Question: I have a CSS3 button like this
'''
<button class="button brownb">My Button</button>
'''
CSS
'''
.brownb:active {
background: -moz-linear-gradient(center top , #831516, #9B4141) repeat scroll 0 0 transparent;
color: #FFFFFF;
}
.button:active {
position: relative;
top: 1px;
}
.brownb {
background: -webkit-gradient(linear, left top, left bottom, from(#A55757), to(#831516));
background: -moz-linear-gradient(top, #A55757, #831516);
filter: progid:DXImageTransform.Microsoft.gradient(startColorstr='#A55757', endColorstr='#831516');
border: 1px solid #A55757;
color: #D7D7D7;
}
.button {
border-radius: 0.5em 0.5em 0.5em 0.5em;
box-shadow: 0 1px 2px rgba(0, 0, 0, 0.2);
cursor: pointer;
display: inline-block;
font: bold 14px/100% Arial,Helvetica,sans-serif;
margin: 0 2px;
outline: medium none;
padding: 0.5em 2em 0.55em;
text-align: center;
text-decoration: none;
text-shadow: 0 1px 1px rgba(0, 0, 0, 0.3);
vertical-align: baseline;
}
'''
I would like something like light just catching the face of a sharp, shiny sword and then going off. Is it possible with CSS3? I have seen this effect many times using Flash and thats why the query.
English is not my native language and so this effect might have got a name ( which obviously I don't know and so I could not google it. ) Is it possible? I am not particular about having this effect on a gradient ( plain background will do )
Fiddle here: <URL>
Disclaimer: This is basically a but I am not good with CSS and so this doubt. Any pointers / nudge with the right transitions will be of tremendous help.
I want something like what Google implement in the search page for India.
Link here: <URL>
Google does this using this sprite: <URL>

And they place it inside a folder named experiments :)
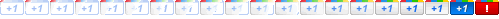
Answer: The answer to your question is: No it is not possible to do this with CSS. It can however be done with a combination of JavaScript and CSS.
Using your Google +1 button as an example, they have a sprite and will be using JavaScript to switch the background position over a set period of time when the icon is hovered over.
An example of how to animate sprite images over time can be seen here:
<URL>